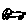
Label: car